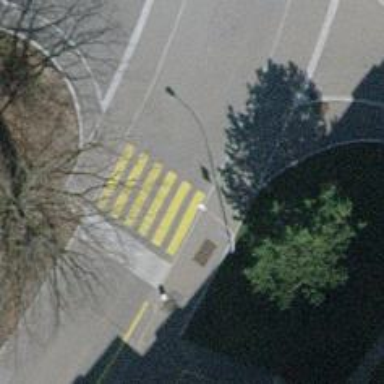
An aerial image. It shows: Uncontrolled crossing on the road.